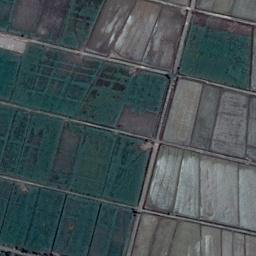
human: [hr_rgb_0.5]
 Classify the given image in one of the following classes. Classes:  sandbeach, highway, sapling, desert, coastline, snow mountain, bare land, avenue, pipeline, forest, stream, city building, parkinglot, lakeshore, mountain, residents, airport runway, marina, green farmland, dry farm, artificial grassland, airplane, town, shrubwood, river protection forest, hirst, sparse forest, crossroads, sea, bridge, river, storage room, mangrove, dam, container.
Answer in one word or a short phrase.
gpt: green farmland